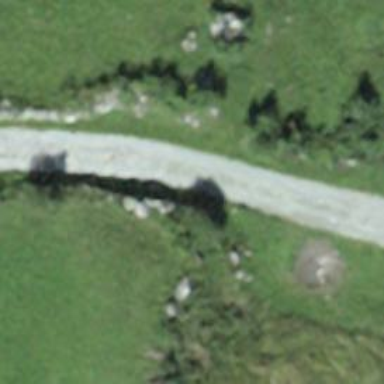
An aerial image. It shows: Service road with sett surface.